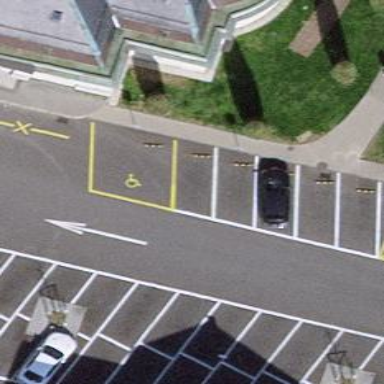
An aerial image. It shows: Disabled parking space.